Question: I have just started on designing for Opencart. The page <URL> says
> OpenCart uses a "default theme fallback system". This means that if you are missing a file in your custom theme folder, it will search the main "default" theme folder for the file.
Now i have created a folder stylesheet inside my template folder with all the files in the default directory. All css files except the stylesheet.css loads from my directory.
What am I missing? I have checked the spelling of stylesheet.css and even re-created it many times but still it loads from default directory.
Can anyone help?

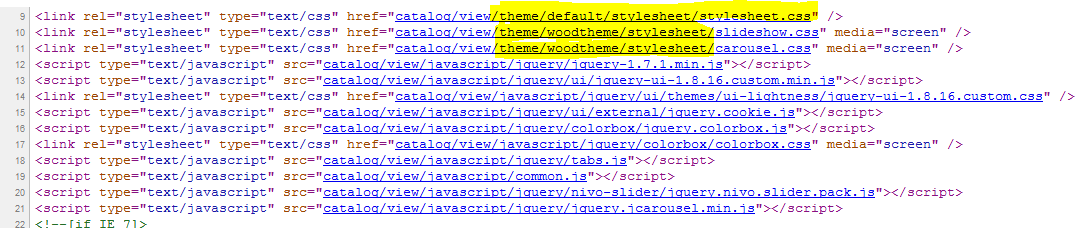
Answer: When OpenCart says that it falls back, it literally means the template folder, that is
'''
/catalog/view/theme/your-theme-name/template/
'''
The stylesheet folder is outside of that, so you would need to add that manually to your theme '<head>' if you want to include the default stylesheet
## EDIT
If you want your stylesheet to be loaded, you need to edit the template in
'''
/catalog/view/theme/your-theme-name/template/common/header.tpl
'''
and change the path in there